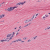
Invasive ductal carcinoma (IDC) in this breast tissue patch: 1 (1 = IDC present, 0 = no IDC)